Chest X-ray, AP view. Patient: 53 years old, sex M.
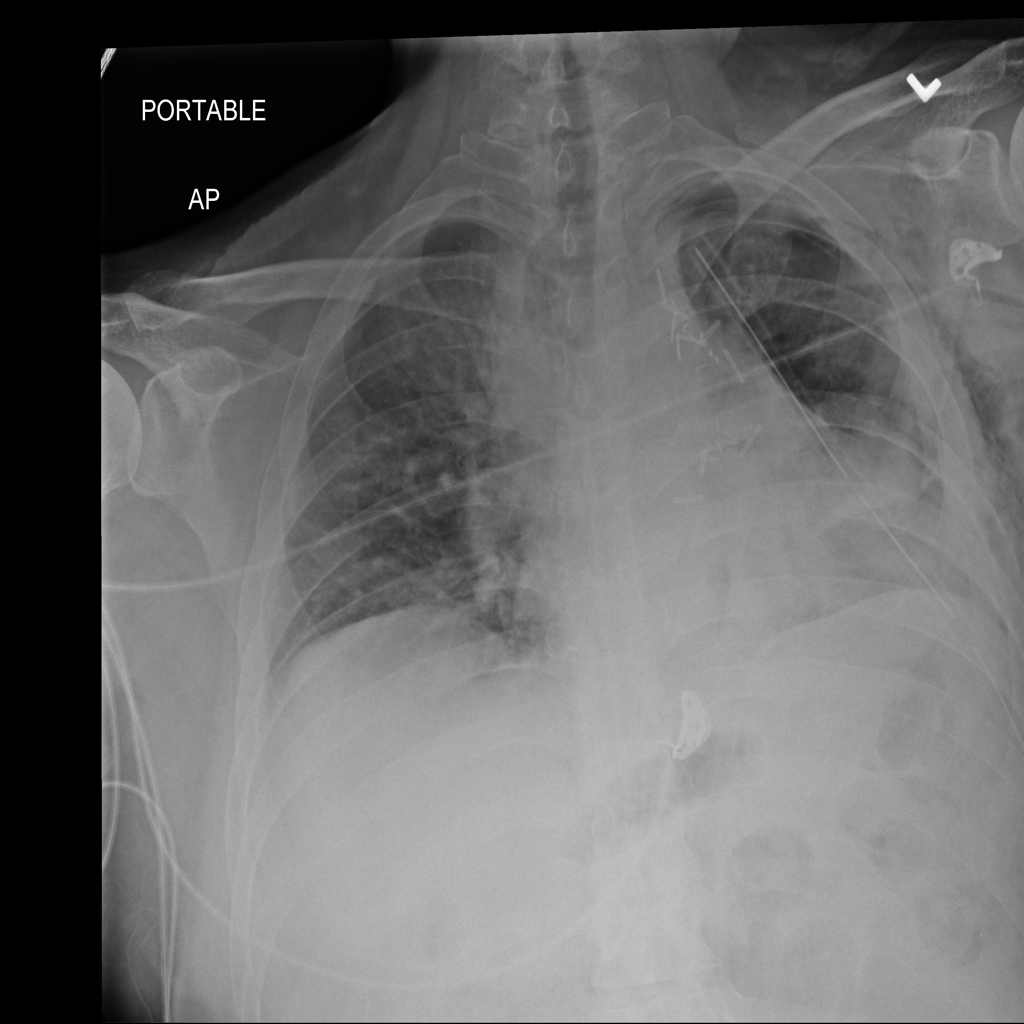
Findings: No Finding